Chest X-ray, PA view. Patient: 37 years old, sex M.
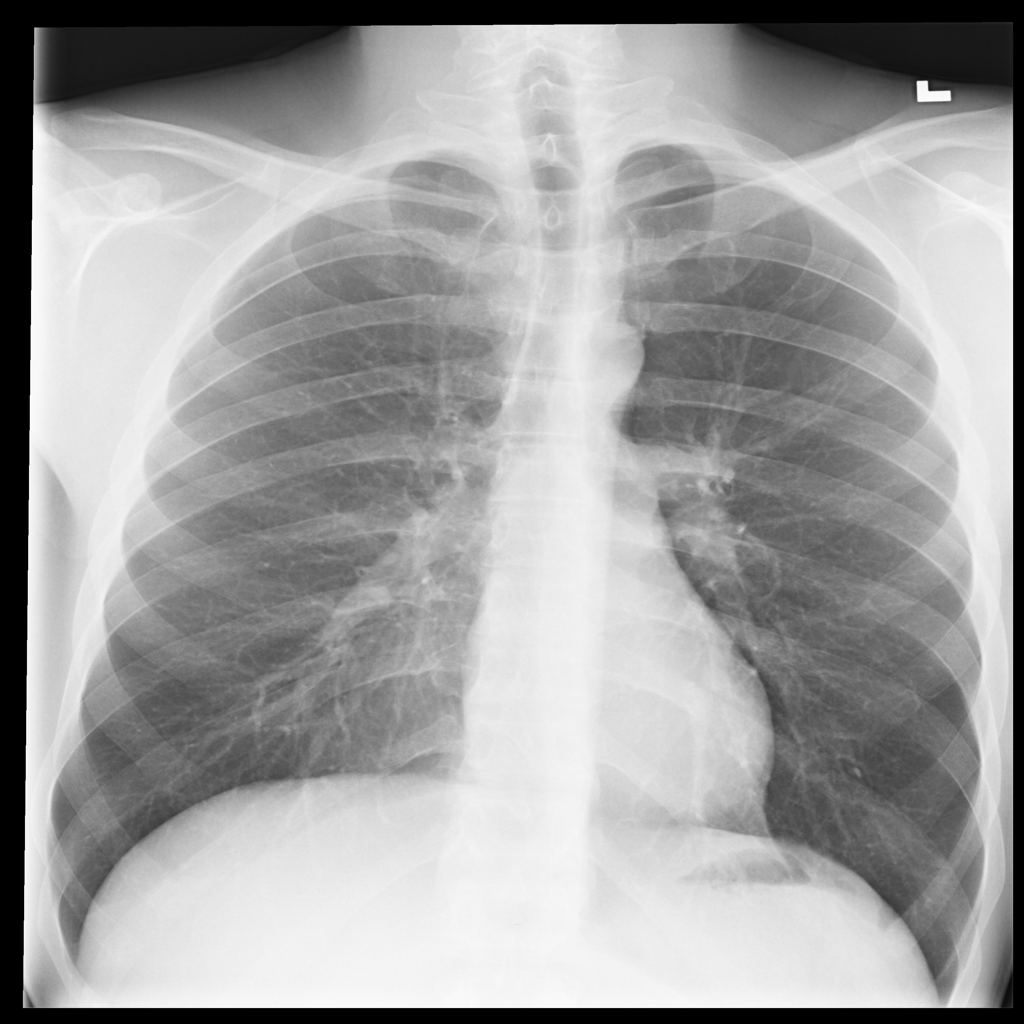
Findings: No Finding